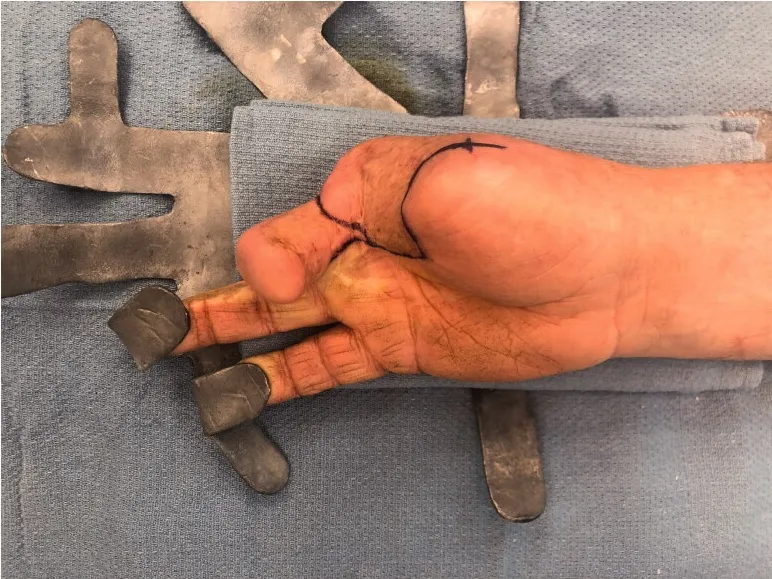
Preoperative markings for "on-top"-plasty of the long finger to the thumb position - PA view.
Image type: medical_photograph (skin_photograph)